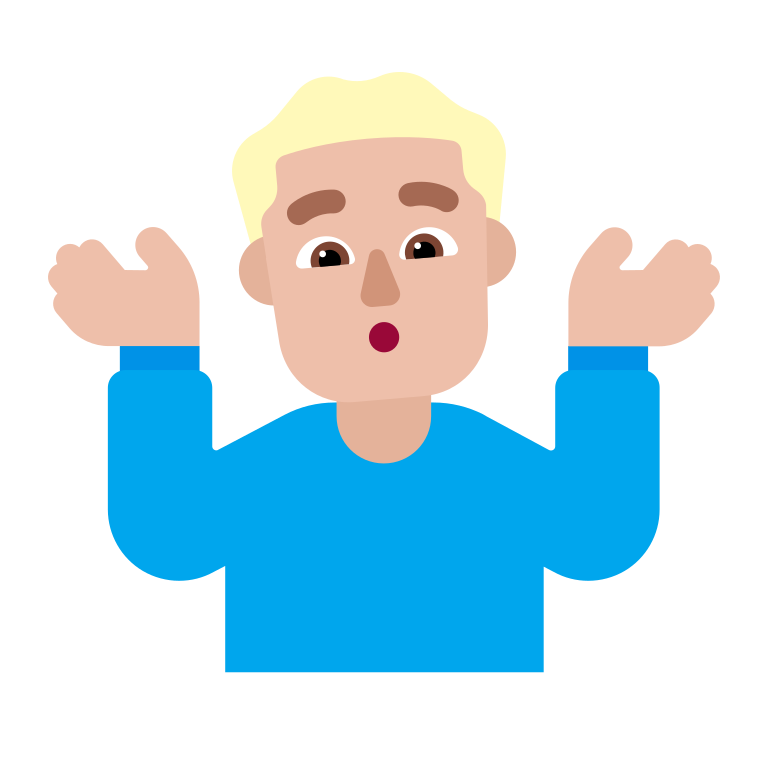
man shrugging flat  light